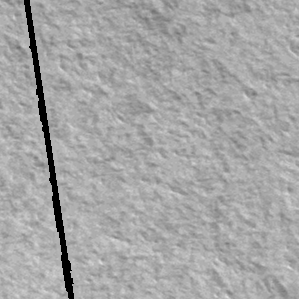
Label: frost